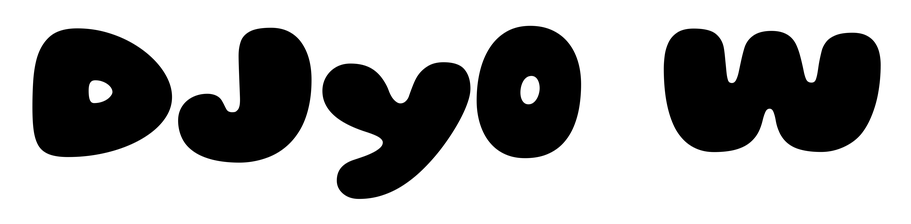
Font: Gluten_Black